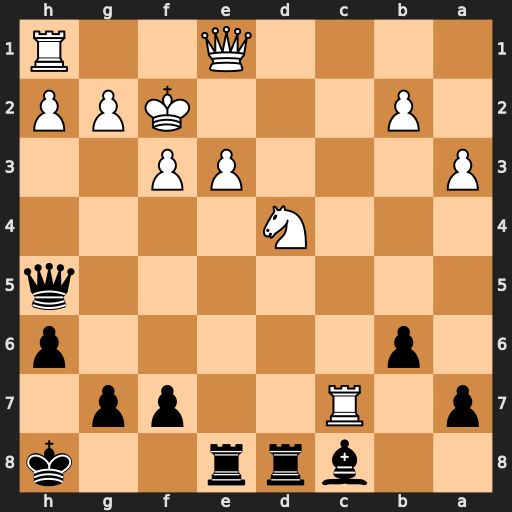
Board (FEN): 2brr2k/p1R2pp1/1p5p/7q/3N4/P3PP2/1P3KPP/4Q2R
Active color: b
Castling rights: -
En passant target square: -
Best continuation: Rxd4 Rxc8 Rxc8